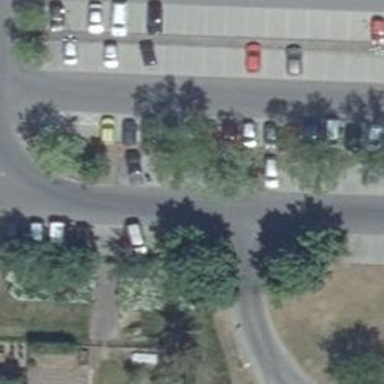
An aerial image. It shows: Parking aisle service road with diagonal parking lanes on both sides. The surface is asphalt.